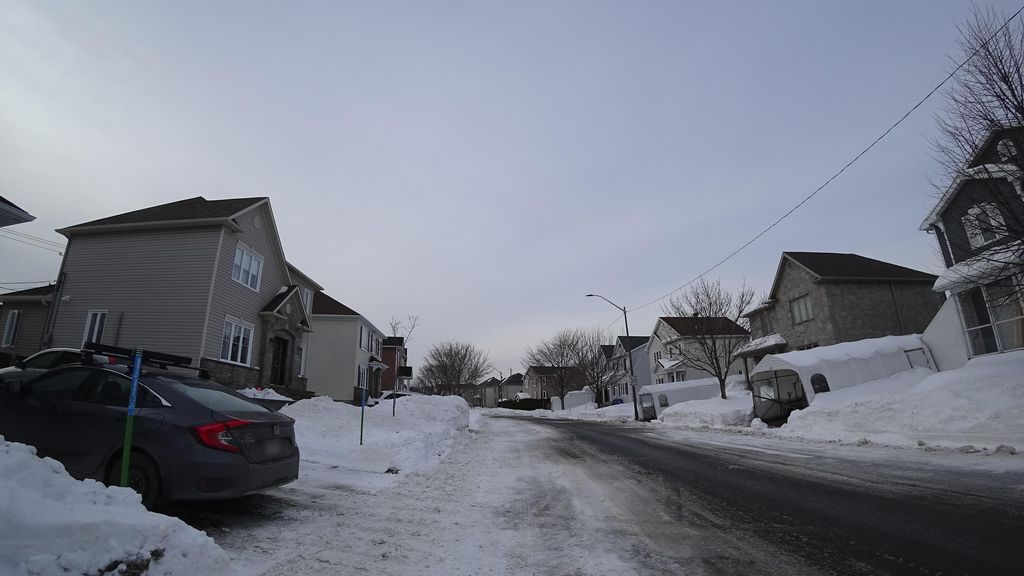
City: quebec_city